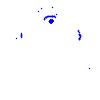
Particle: pion